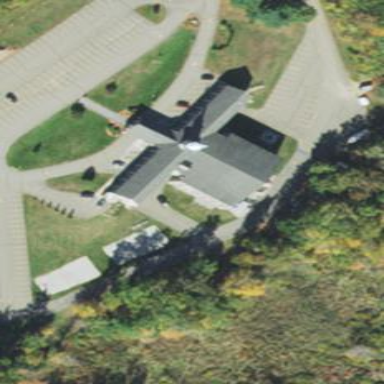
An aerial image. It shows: Building that serves as place of worship.